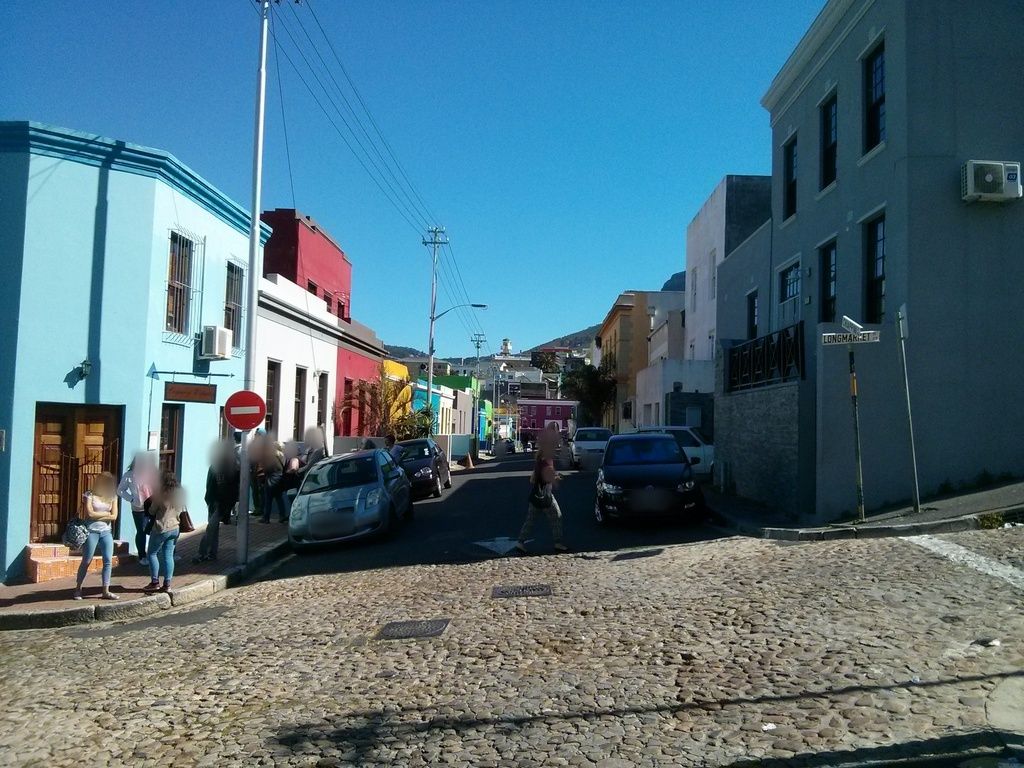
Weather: clear
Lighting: day
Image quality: good
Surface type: walking surface
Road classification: residential
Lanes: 1
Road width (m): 5
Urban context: urban centre
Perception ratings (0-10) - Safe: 5.2, Lively: 7, Beautiful: 5.91, Boring: 6.34, Depressing: 6.59, Wealthy: 4.11